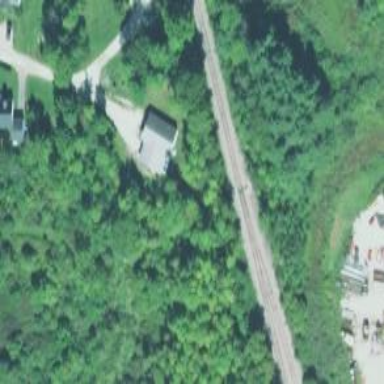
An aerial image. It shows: Abandoned railway spur.